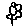
Label: flower